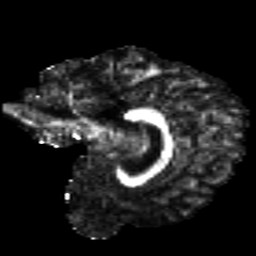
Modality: FA
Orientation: sagittal
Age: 25
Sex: male
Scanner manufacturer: siemens
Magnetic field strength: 3 T
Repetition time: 8.8 s
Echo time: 0.085 s